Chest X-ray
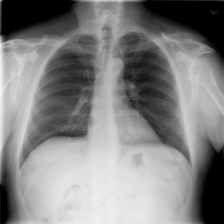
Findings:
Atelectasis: negative
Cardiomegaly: negative
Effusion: negative
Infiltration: negative
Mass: negative
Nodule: negative
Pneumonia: negative
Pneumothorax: negative
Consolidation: negative
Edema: negative
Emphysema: negative
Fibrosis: negative
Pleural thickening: negative
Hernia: negative